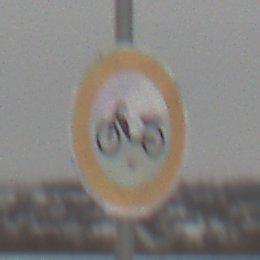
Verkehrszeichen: VerbotMofas
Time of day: MorningAfternoon
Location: Outdoor (Nature)
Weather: Overcast
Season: Winter
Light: Natural